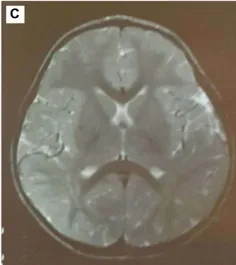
Magnetic resonance images (MRIs) of the patient's brain showing discrete cerebellum atrophy. T2-. Weighted brain MRI.
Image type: radiology (mri)